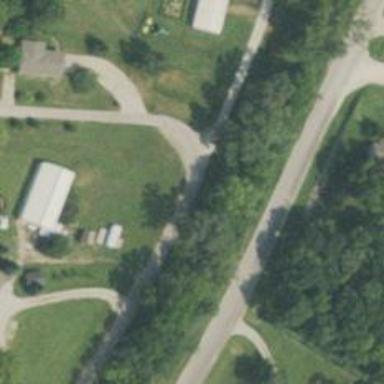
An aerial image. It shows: Driveway.